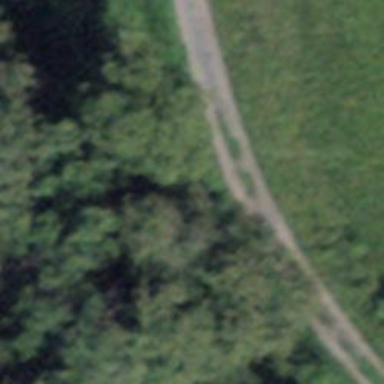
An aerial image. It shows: Unclassified road.